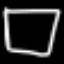
Label: square